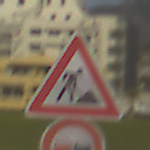
Verkehrszeichen: Arbeitsstelle
Zusatzzeichen unten: Ueberholverbot
Umgebung: Outdoor, Suburban
Tageszeit: MorningAfternoon
Wetter: PartlyCloudy
Licht: Natural
Jahreszeit: NotSpecified
Kontrast: HighContrast